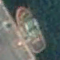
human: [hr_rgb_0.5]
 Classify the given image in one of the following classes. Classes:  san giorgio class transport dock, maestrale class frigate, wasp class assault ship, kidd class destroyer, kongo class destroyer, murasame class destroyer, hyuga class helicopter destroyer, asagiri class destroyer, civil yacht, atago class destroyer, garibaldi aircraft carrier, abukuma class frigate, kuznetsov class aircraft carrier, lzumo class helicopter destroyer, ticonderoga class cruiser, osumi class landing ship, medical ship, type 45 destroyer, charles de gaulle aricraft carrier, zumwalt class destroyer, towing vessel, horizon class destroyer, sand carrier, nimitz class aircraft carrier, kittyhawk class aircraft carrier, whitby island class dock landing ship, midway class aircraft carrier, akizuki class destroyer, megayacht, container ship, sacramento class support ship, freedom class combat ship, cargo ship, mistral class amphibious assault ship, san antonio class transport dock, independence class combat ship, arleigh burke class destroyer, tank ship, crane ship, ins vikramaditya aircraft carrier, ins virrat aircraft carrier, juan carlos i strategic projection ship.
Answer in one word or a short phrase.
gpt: Towing vessel